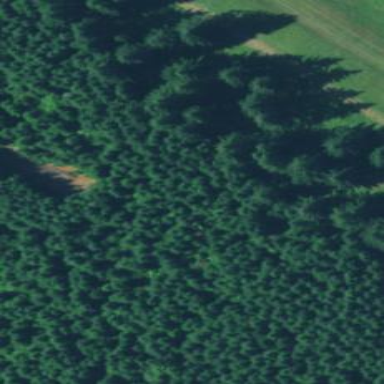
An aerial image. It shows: Beautiful woodland area.